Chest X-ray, PA view. Patient: 59 years old, sex M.
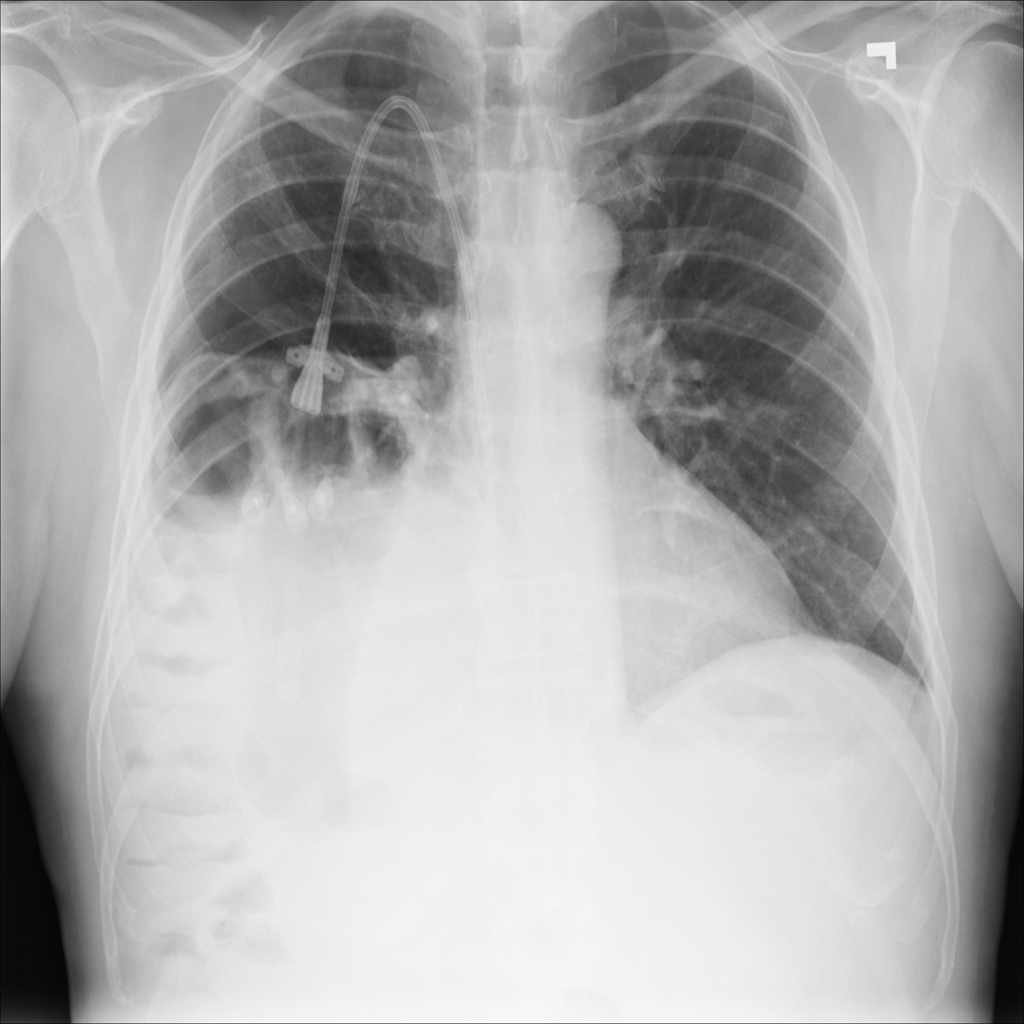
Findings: Atelectasis